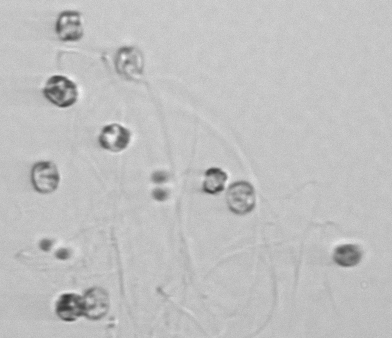
Label: Thalassiosira_sp_aff_mala